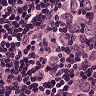
Metastatic tissue present: yes